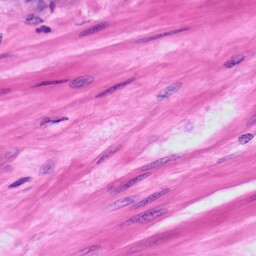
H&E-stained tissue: Prostate